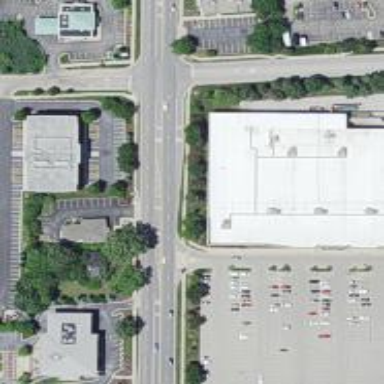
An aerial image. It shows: Retail building housing department store.